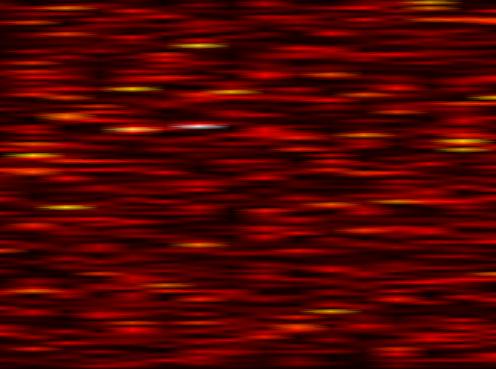
Label: OFDM